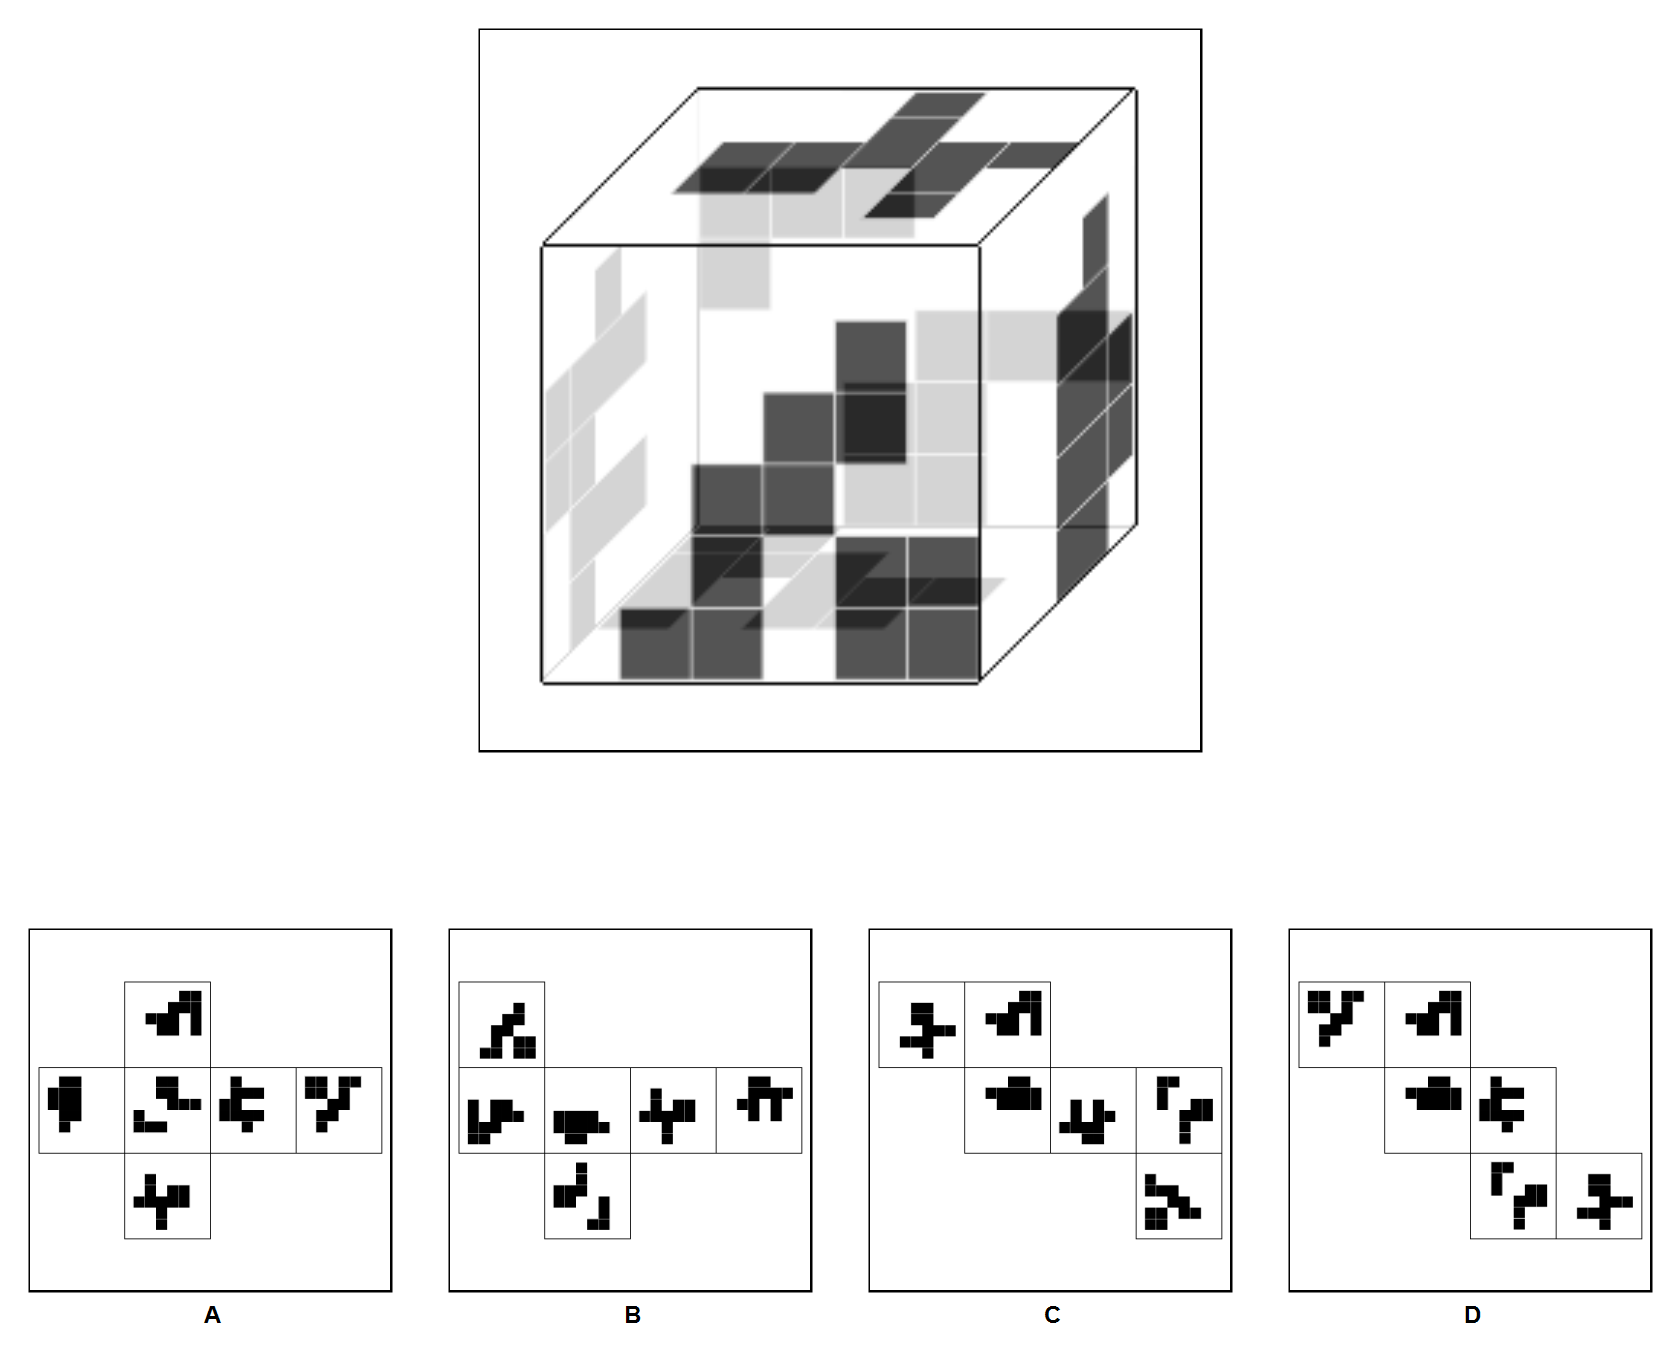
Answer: B